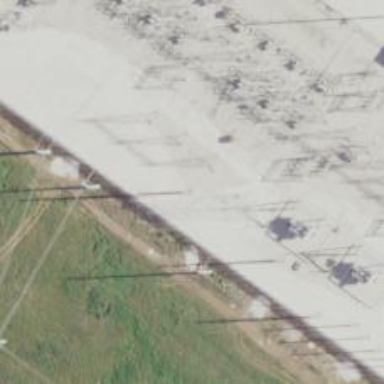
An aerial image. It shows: Power tower.